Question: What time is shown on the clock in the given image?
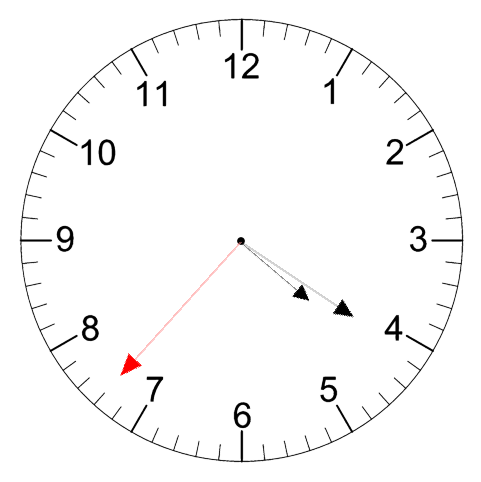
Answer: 04:20:37